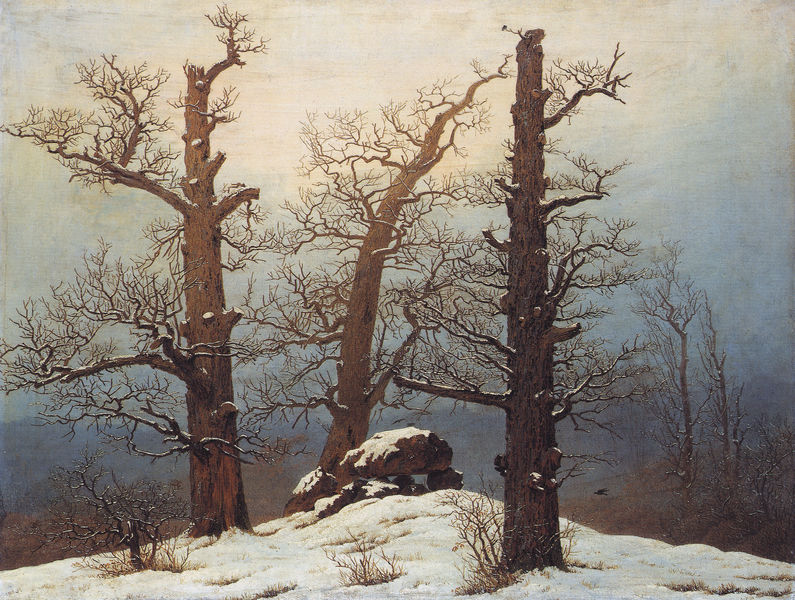
Titel: Hünengrab im Schnee
Künstler: Caspar David Friedrich
Standort: Dresden
Institution: Gemäldegalerie Neue Meister
Schlagwörter: baum, berg, blau, dunkel, felsen, gemälde, himmel, schatten, schlaf, vogel, weiß, wolken, baumstämme, bäume, impressionismus, landschaft, äste, abend, braun, grau, hell, hintergrund, licht, nacht, gras, schnee, flächig, malerei, alt, stein, steine, tod, tot, trauer, öl, ast, baumstamm, einsamkeit, gräser, horizont, hügel, kalt, natur, sonnenaufgang, stamm, strauch, weite, busch, büsche, sonne, sträucher, realismus, drei, wald, deutschland, düster, berge, fels, gebirge, gipfel, dunst, nebel, sonnenuntergang, tag, herbst, naiv, winter, friedrich, romantik, ölgemälde, stämme, frühling, neblig, schneelandschaft, skelett, grab, romantisch, karg, geäst, kühl, knorrig, rabe, caspar david friedrich, david, schief, lischt, baumstümpfe, schmelzen, fotografisch, krähe, winer, relikt, freidrich, kaspar, dolmen, hünengrab, winterlicht, druidengrab